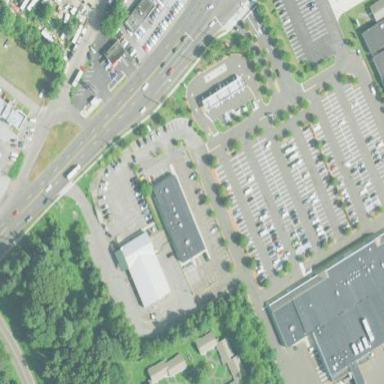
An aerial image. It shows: Retail area.